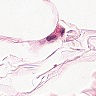
Metastatic tissue present: no